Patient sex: M
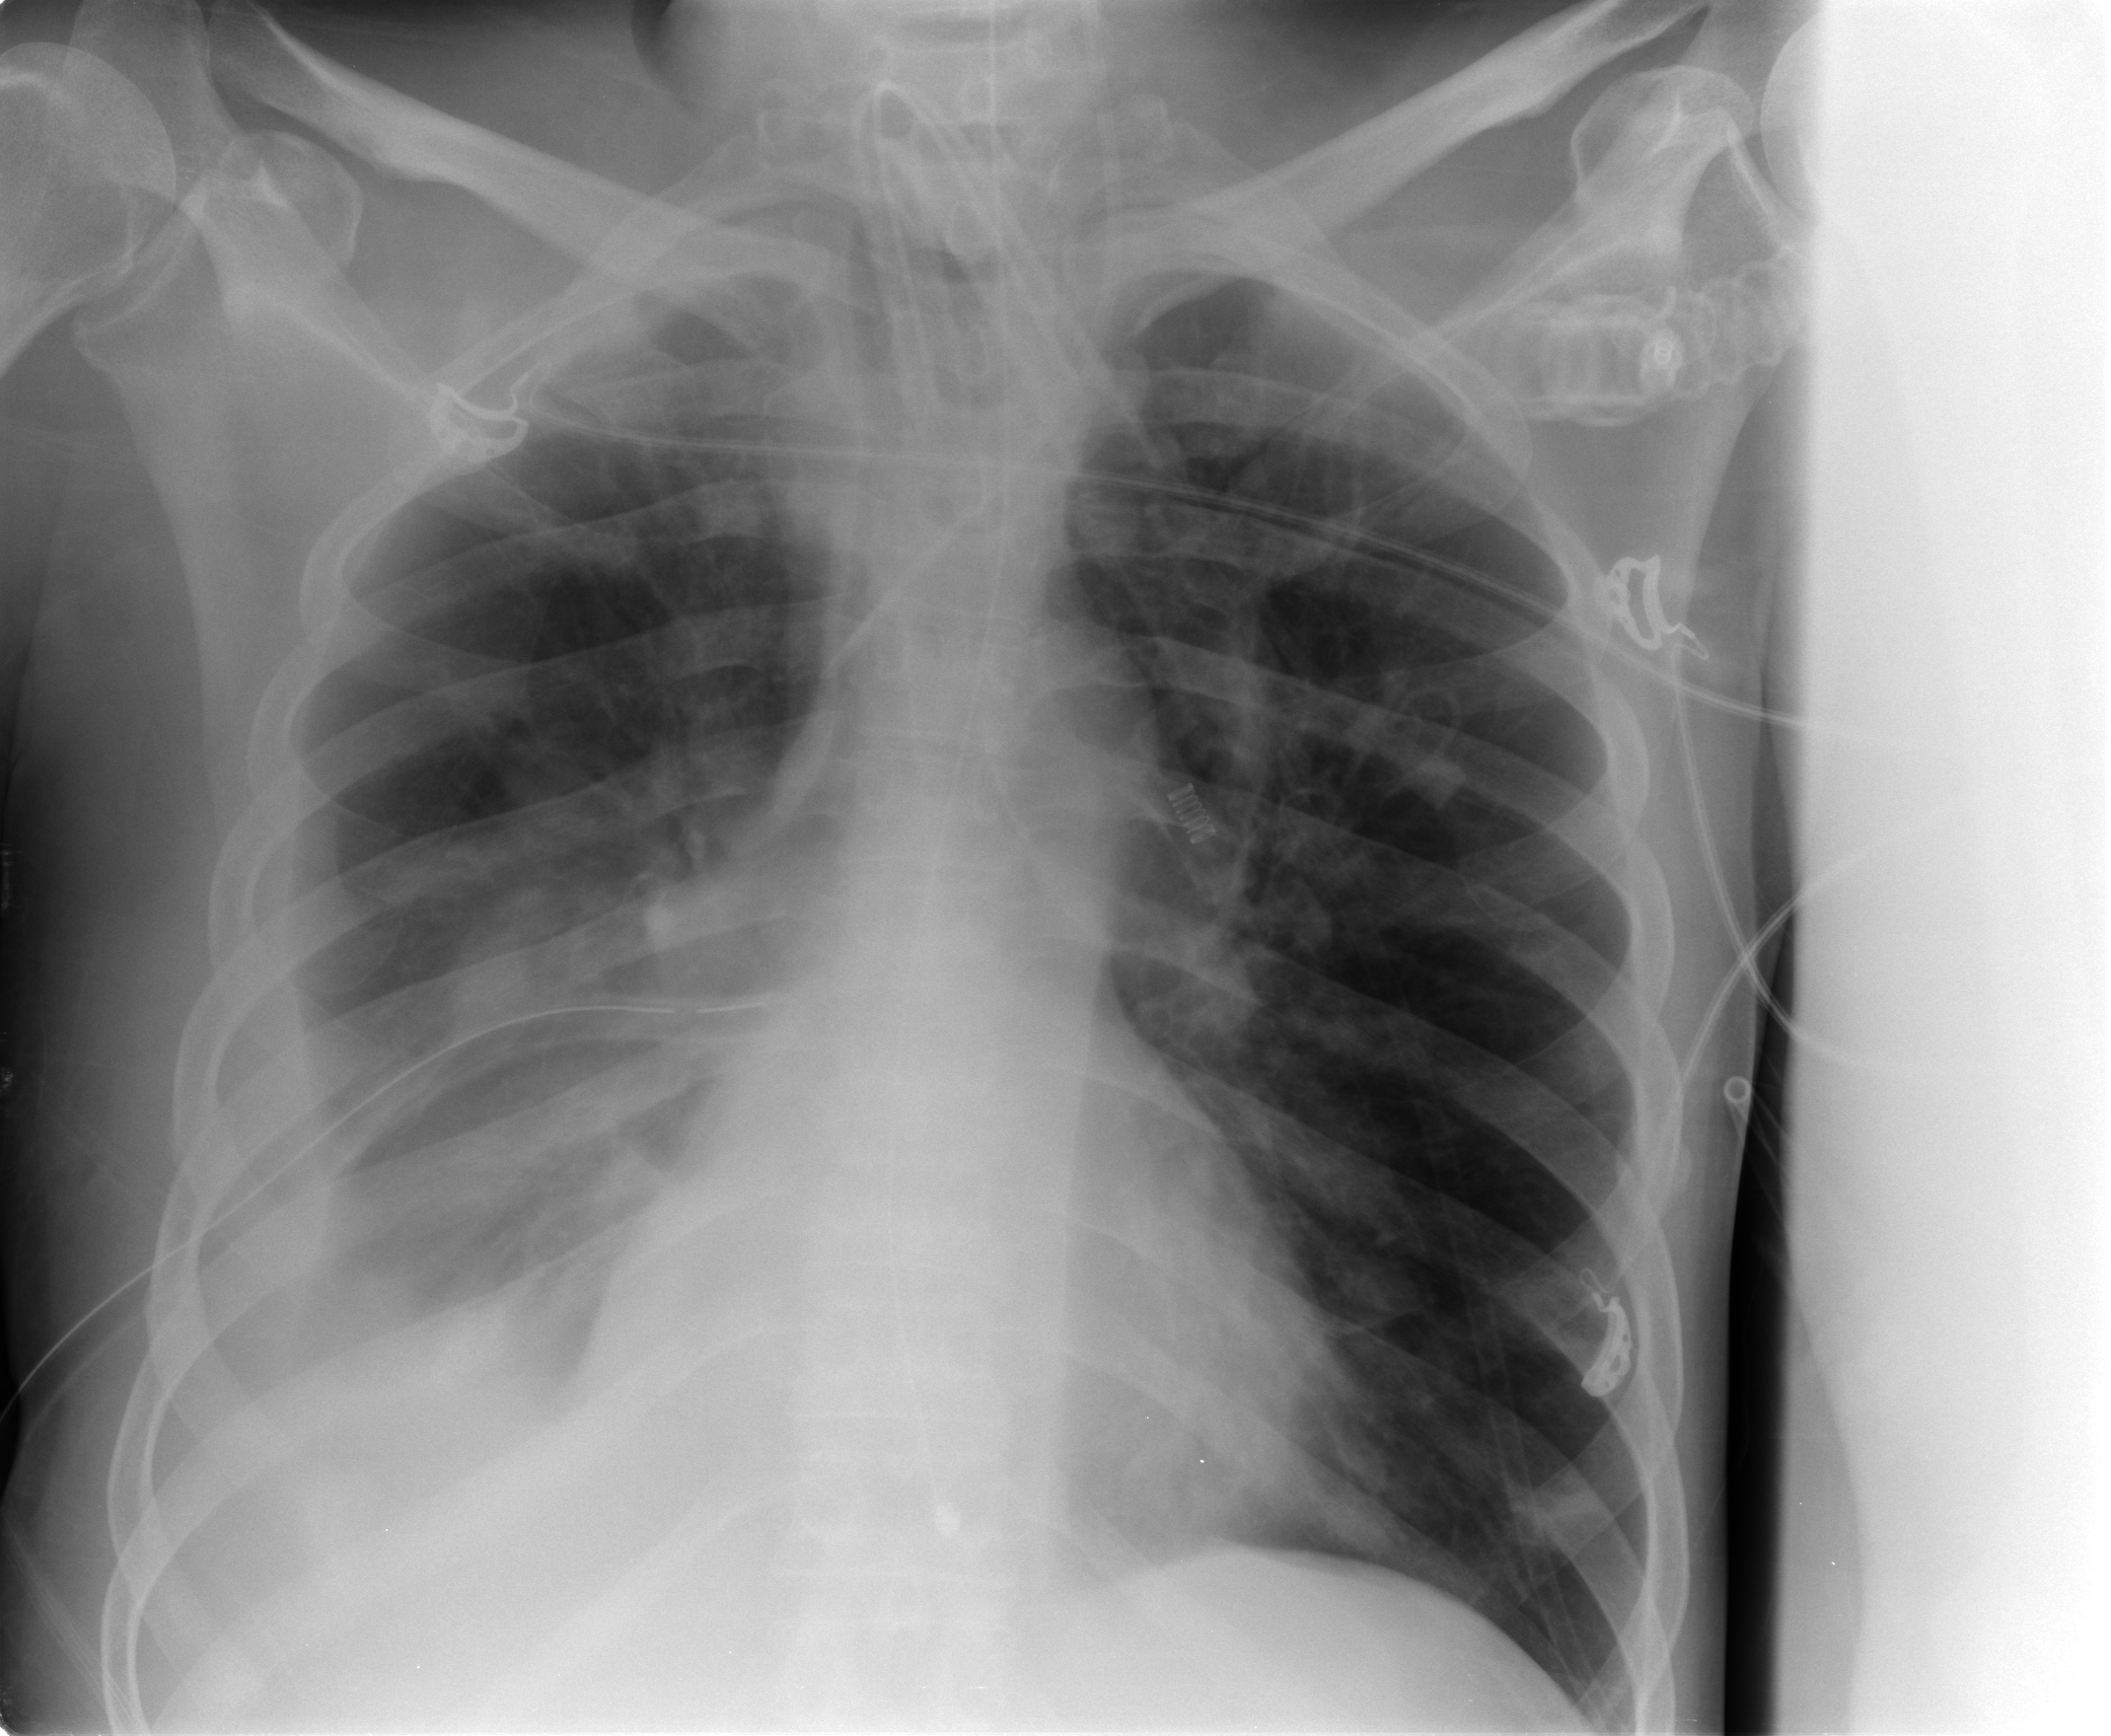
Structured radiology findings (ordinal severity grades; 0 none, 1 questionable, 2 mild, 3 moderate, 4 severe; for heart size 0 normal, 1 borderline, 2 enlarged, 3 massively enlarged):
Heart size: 0
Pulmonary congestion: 0
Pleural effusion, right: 2
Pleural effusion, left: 0
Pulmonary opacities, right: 2
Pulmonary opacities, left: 0
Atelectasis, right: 2
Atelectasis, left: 0